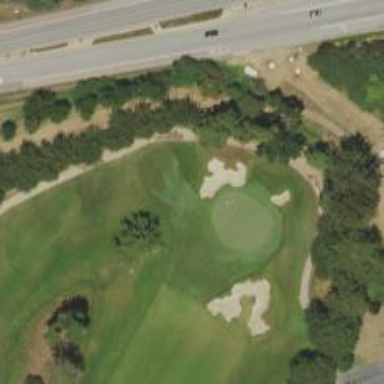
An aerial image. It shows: Footway that doubles as golf path.